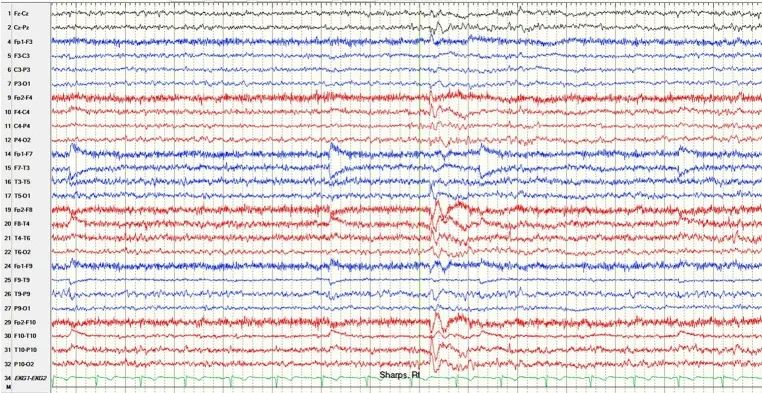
Interictal EEG of right temporal sharp waves. EEG results showing right temporal sharp waves with modified bipolar montage with sub temporal chains, sensitivity 7 microvolts/cm, high cut: 70 Hz, low cut: 1.0 Hz.
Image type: electrography (eeg)